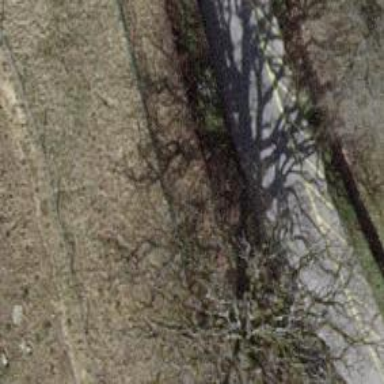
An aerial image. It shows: Hedge barrier.